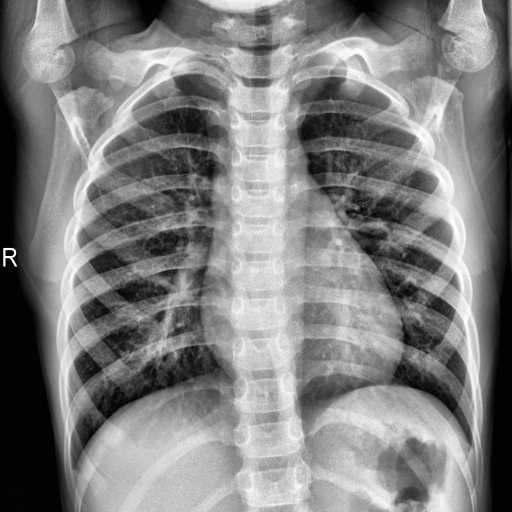
Finding: NORMAL